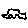
Label: car